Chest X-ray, AP view. Patient: 56 years old, sex F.
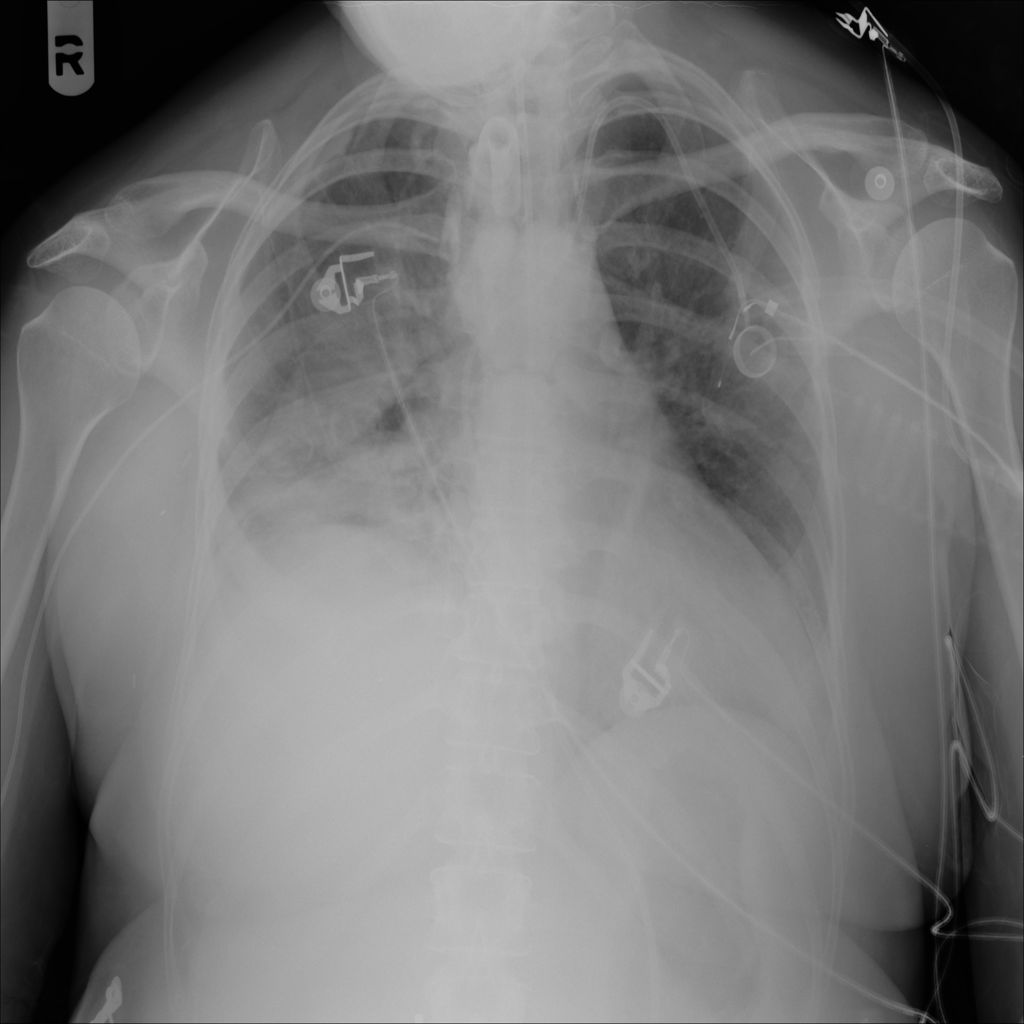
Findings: Effusion